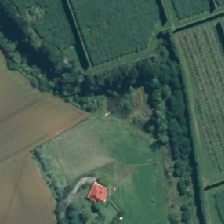
Land cover: deciduous_hardwood